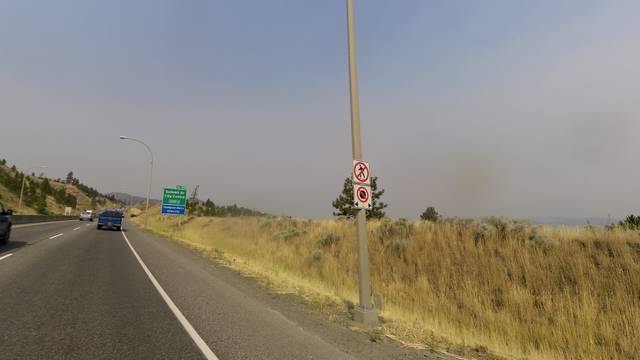
Region: Canada
Coordinates: 50.662, -120.324